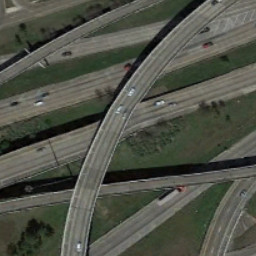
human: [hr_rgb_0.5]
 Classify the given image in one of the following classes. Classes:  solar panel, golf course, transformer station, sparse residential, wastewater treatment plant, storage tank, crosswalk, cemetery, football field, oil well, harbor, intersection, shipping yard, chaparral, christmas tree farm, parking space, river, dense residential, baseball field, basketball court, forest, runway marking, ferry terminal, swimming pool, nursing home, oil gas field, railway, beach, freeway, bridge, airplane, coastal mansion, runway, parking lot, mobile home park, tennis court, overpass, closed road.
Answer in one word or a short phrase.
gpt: overpass